Question: I'm trying to delete this bar, butI can't get rid of it (it's locate just under the toolbar):

What is the name of that bar,how can I access it?
Thank you.
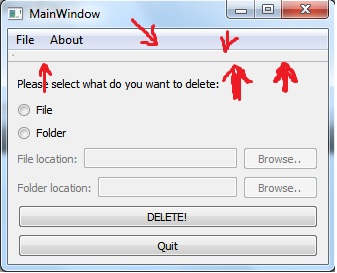
Answer: If you added that tool bar you probably have a pointer to it? If yes, you can simply call:
'''
removeToolBar(toolbar);
'''
in your 'QMainWindow' class. Otherwise you can remove all tool bars from the main window as:
'''
QList<QToolBar *> allToolBars = mainWindow->findChildren<QToolBar *>();
foreach(QToolBar *tb, allToolBars) {
// This does not delete the tool bar.
mainWindow->removeToolBar(tb);
}
'''